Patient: sex M, age 33
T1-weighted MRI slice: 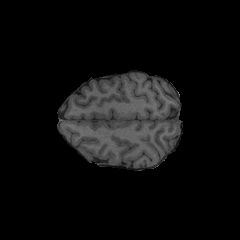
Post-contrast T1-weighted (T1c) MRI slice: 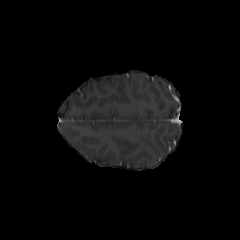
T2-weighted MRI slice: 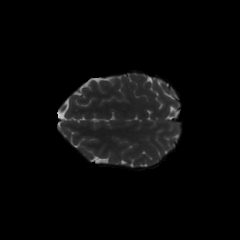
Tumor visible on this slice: no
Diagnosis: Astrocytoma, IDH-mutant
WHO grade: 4